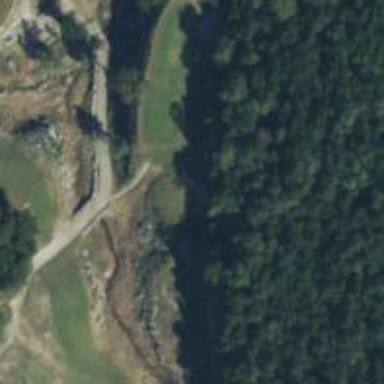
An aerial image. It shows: Path used for both walking and golf.